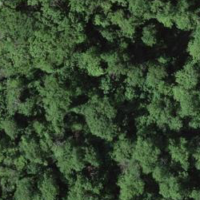
EUNIS habitat code: 41
Species observed at this site:
Lathyrus vernus